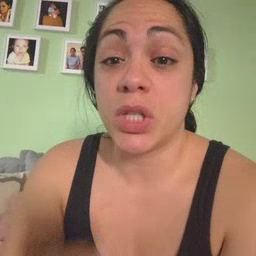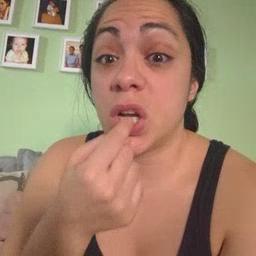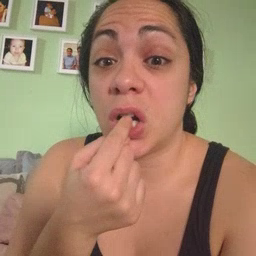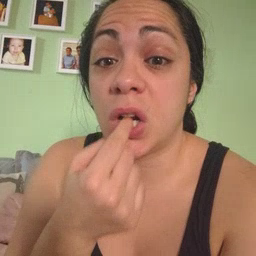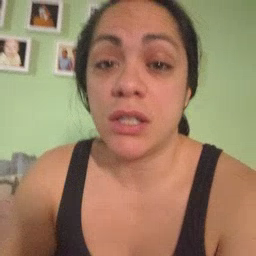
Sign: tooth